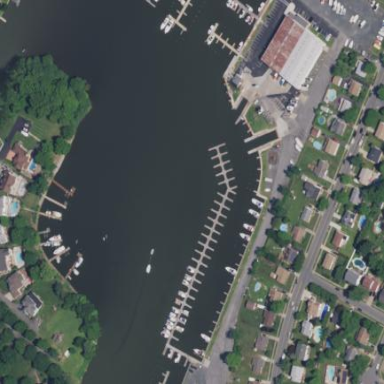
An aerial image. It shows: Marina on leisure land.